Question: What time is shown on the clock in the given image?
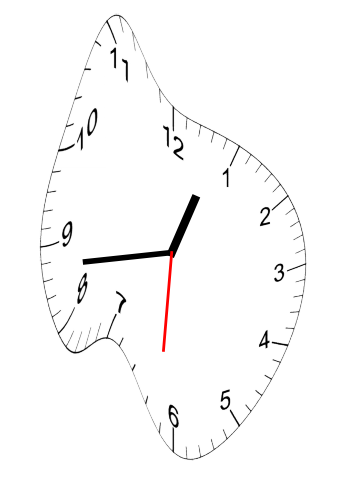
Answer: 12:43:31